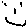
Label: smiley face